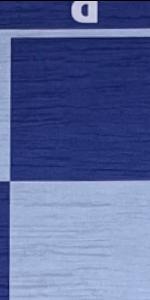
Label: Empty